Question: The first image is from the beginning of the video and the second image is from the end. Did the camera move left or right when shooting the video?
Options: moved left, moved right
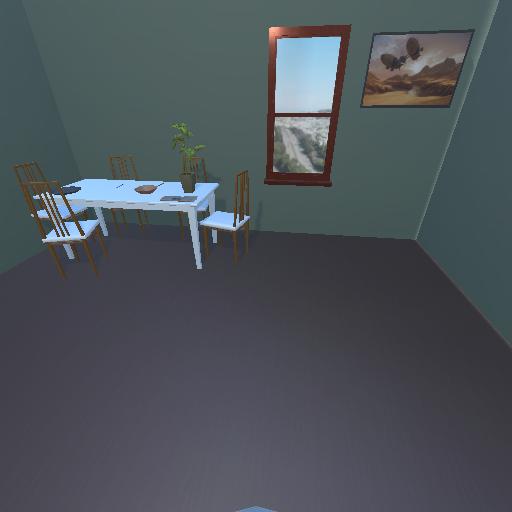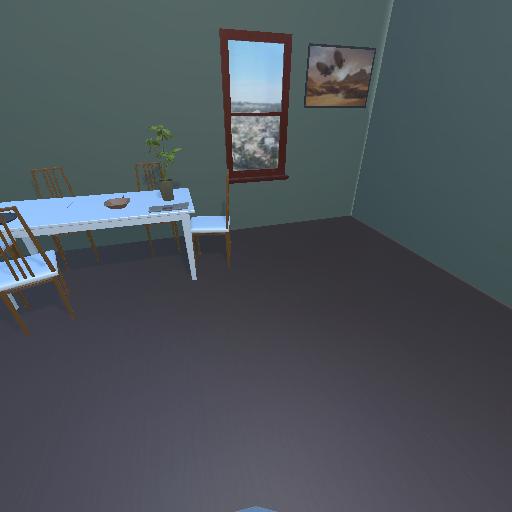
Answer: moved left